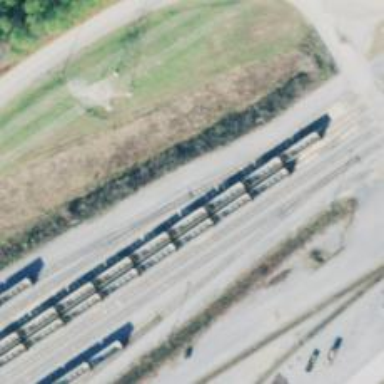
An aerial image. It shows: Rail spur service for freight transportation made of ash.